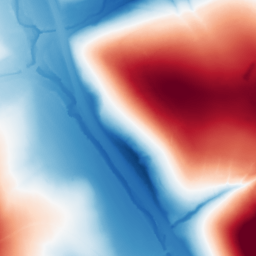
Category: classical
Decomposition family: gaussian
Decomposition parameters: sigma: 100
Upsampling method: edge_directed
Upsampling parameters: scale: 2
Upsampling scale: 2